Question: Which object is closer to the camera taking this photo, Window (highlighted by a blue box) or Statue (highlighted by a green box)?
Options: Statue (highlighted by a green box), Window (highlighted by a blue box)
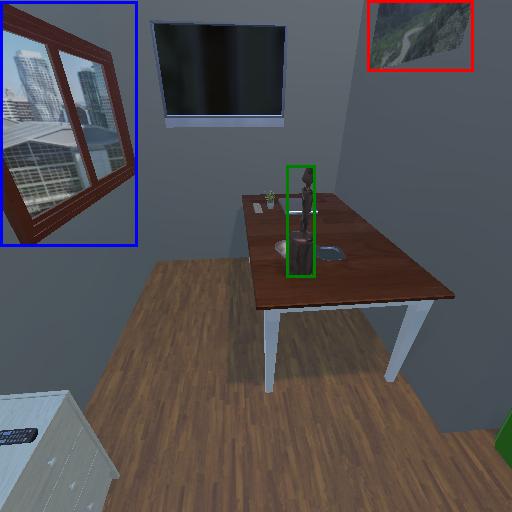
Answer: Statue (highlighted by a green box)